Question: I am facing a strange issue while configuring ColdFusion with IIS. I was initially used CF 10 and due to the project needs, I have uninstalled CF10 and installed CF11. After that, I am getting an error
> HTTP Error 500.0 - Internal Server ErrorCalling LoadLibraryEx on ISAPI filter "C:\ColdFusion10\config\wsconfig\isapi_redirect.dll" failed
My server is Coldfusion 11 and why it looks for ColdFusion10? How can I fix this? Thanks in advance for your help.

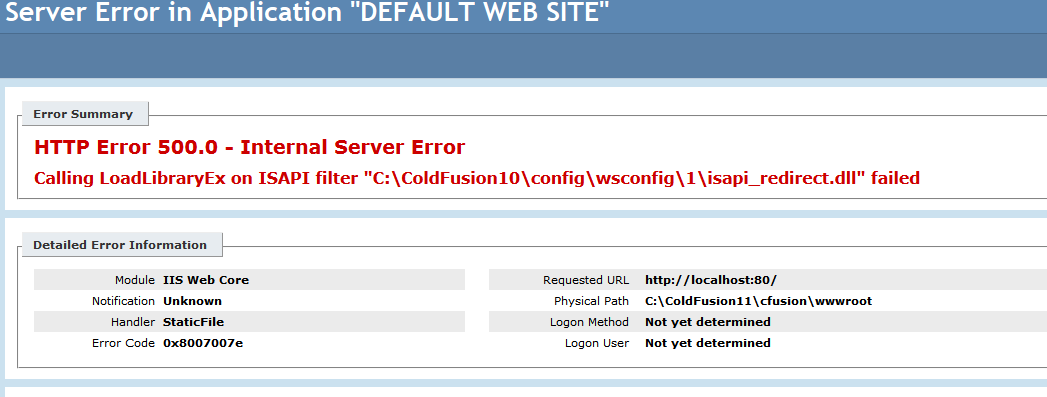
Answer: When I click on the username in left side pane on my IIS window, I can find many options listed. I have selected ISAPI Filters inside IIS section and in tomcat I find "" as Executable. I just changed that to "". This fixed the issue.